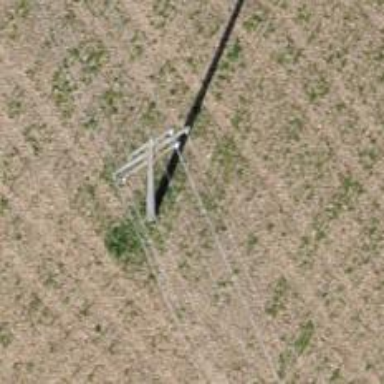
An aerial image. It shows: Power line in the image.